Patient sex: M
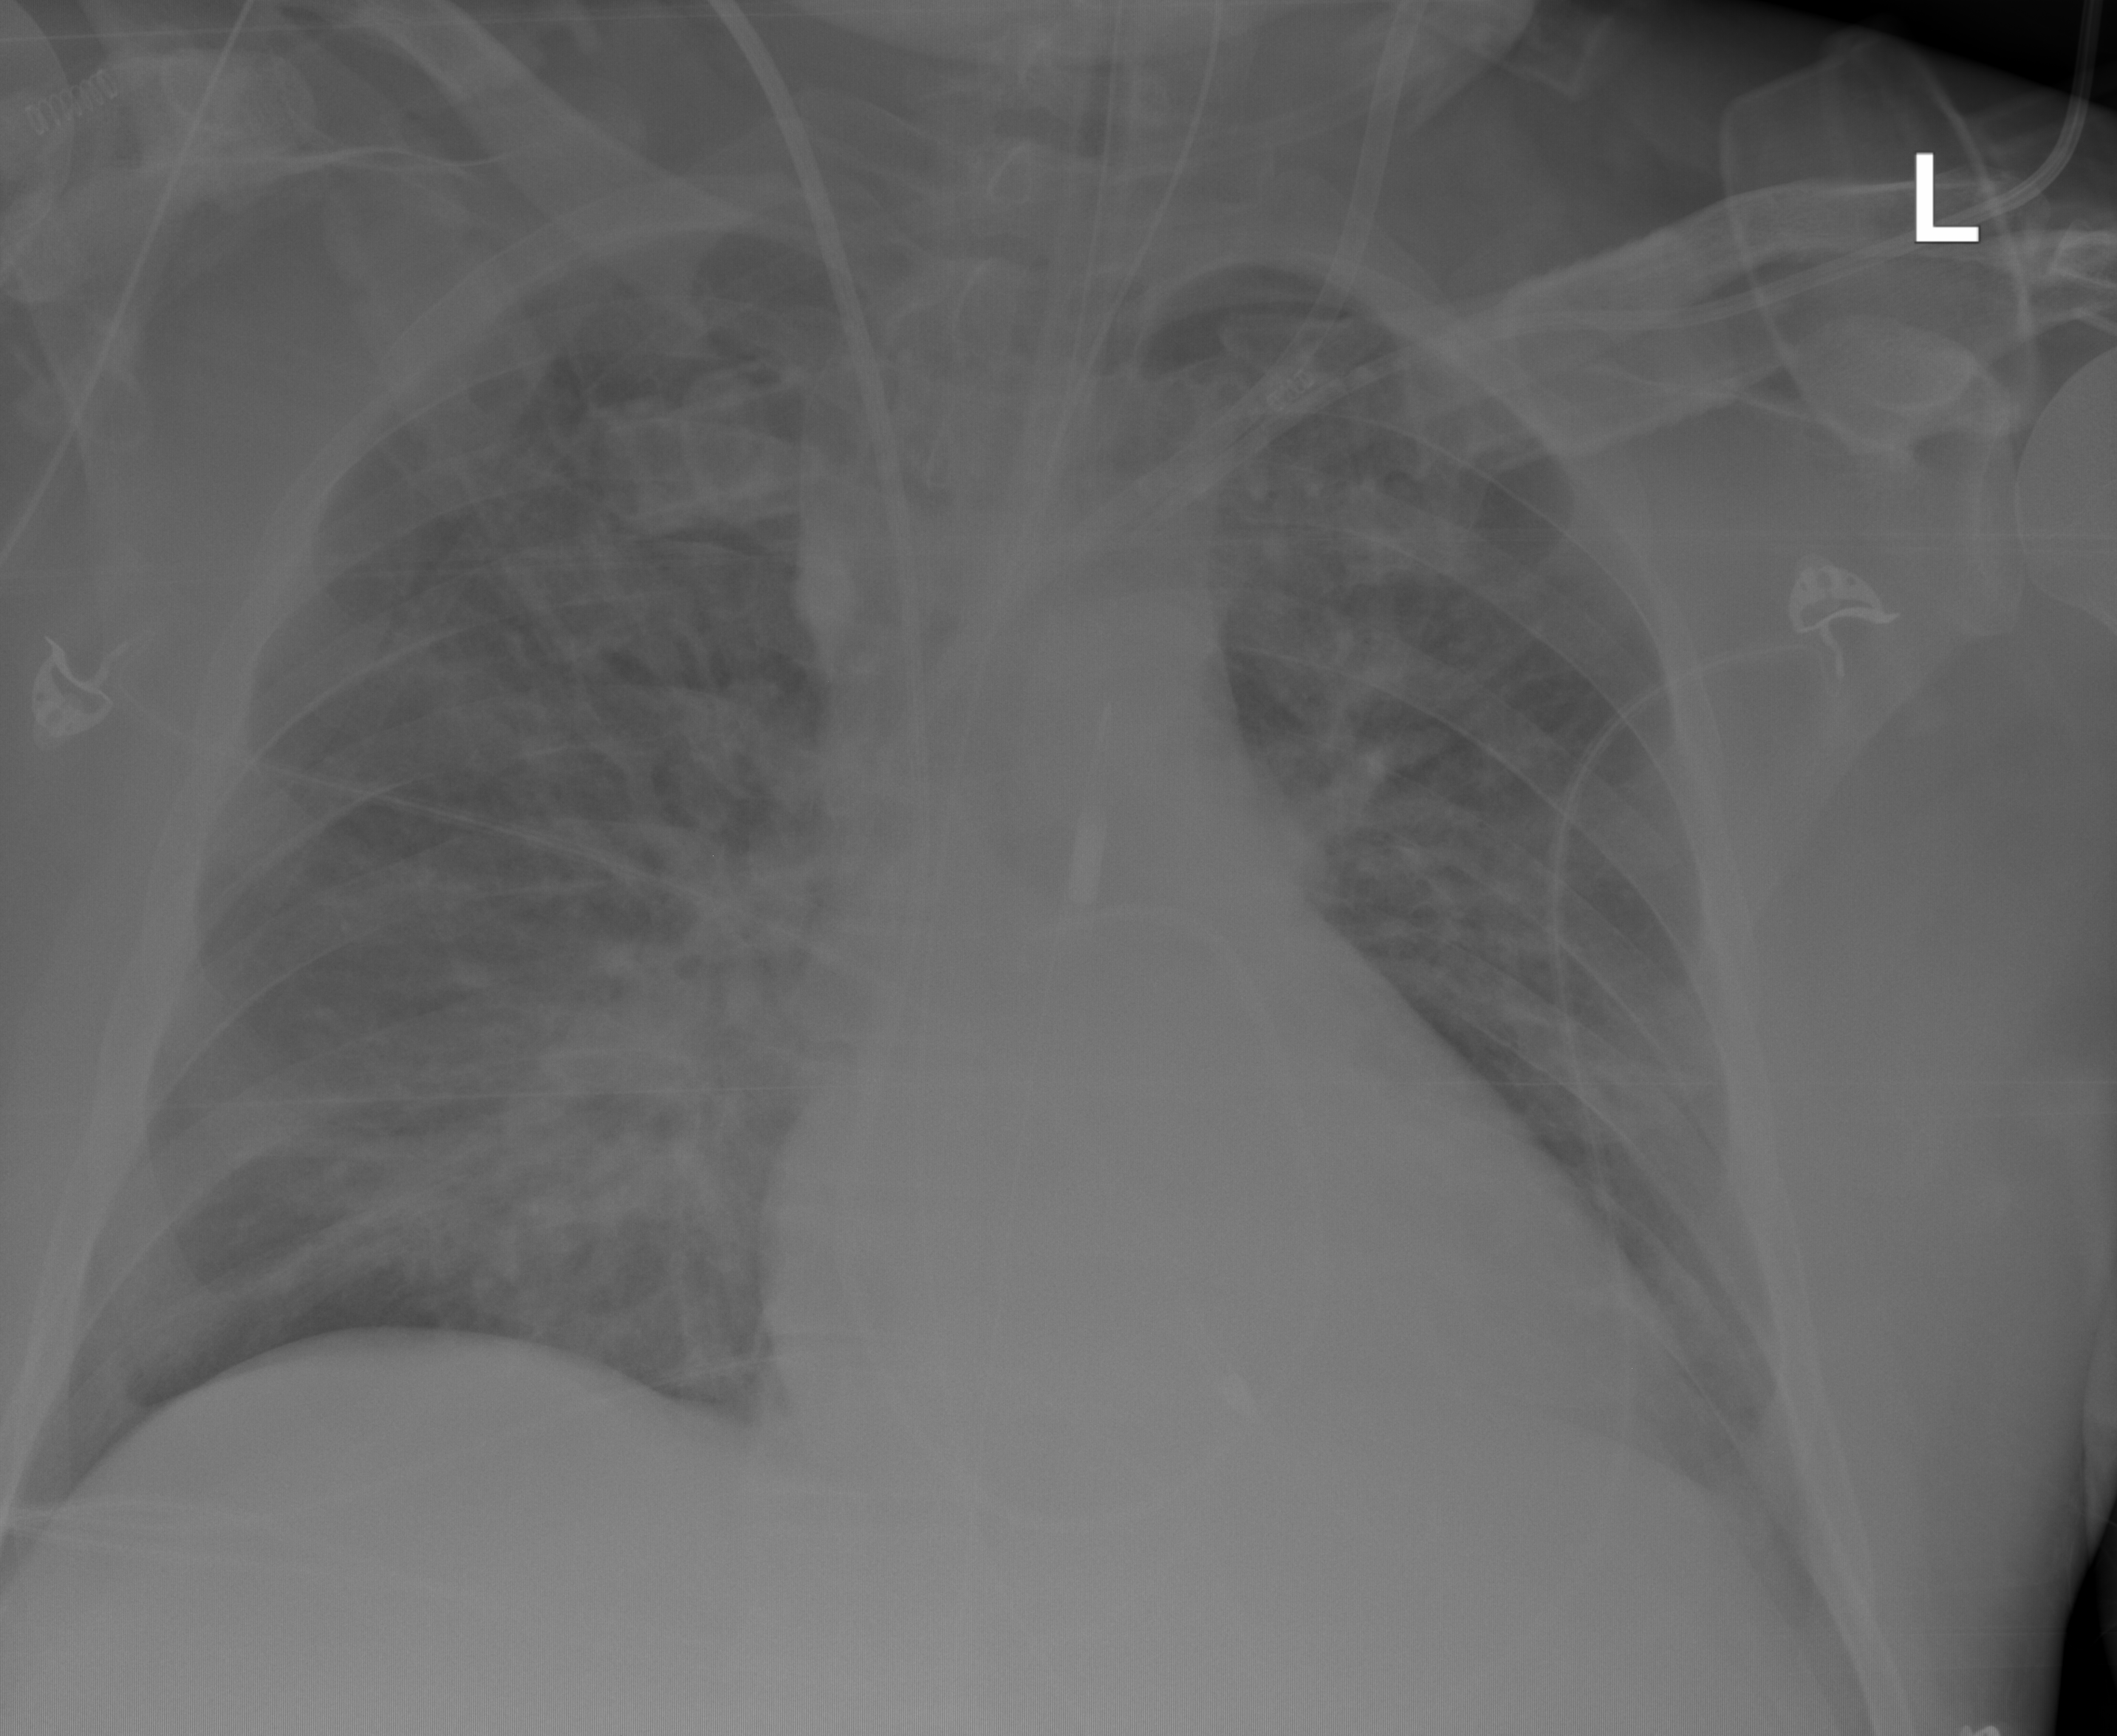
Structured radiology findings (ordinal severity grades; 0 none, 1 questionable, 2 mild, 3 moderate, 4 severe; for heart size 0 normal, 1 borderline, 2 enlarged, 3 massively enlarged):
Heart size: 0
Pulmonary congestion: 2
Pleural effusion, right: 0
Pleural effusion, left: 0
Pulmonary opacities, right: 2
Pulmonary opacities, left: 1
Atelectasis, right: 1
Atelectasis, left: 1